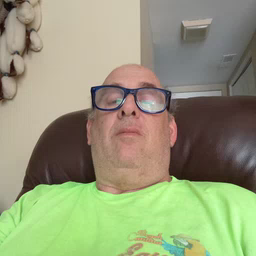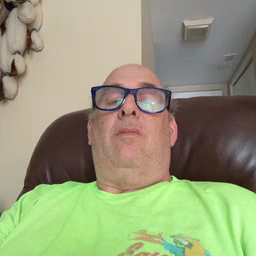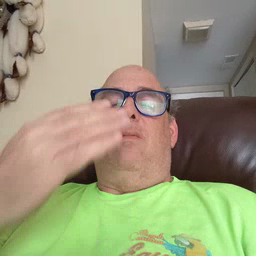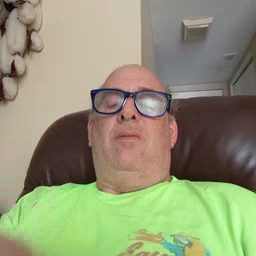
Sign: now